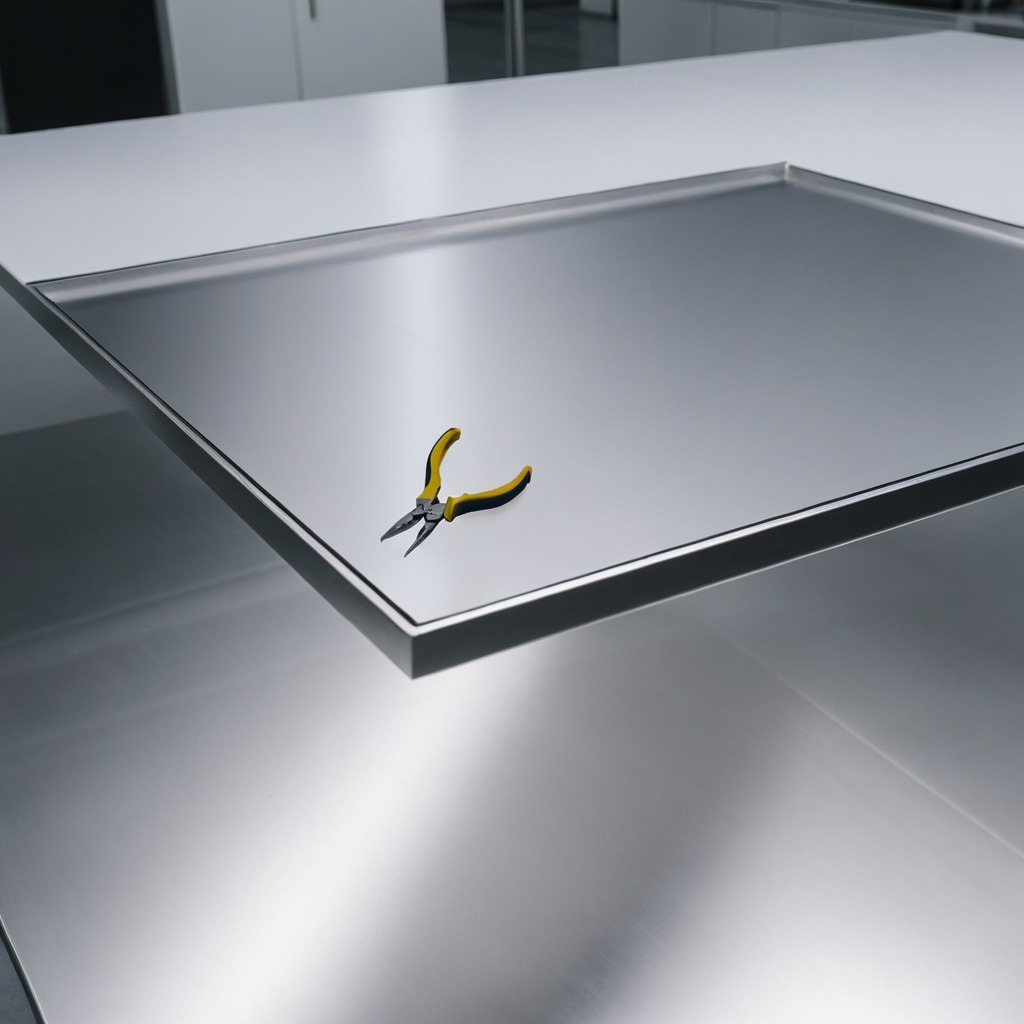
A plier is lying on the stainless steel table in a high-end prototyping lab.